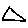
Label: triangle